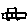
Label: car